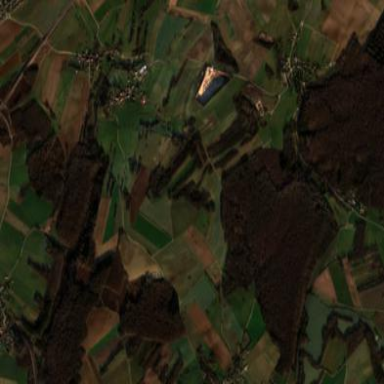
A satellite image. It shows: Picturesque farmland scene.